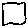
Label: square